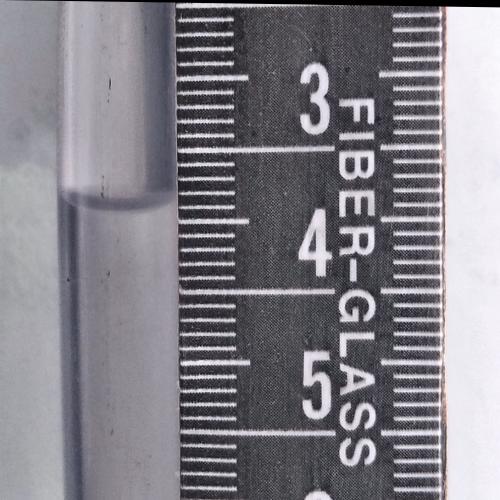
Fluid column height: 3.9 cm